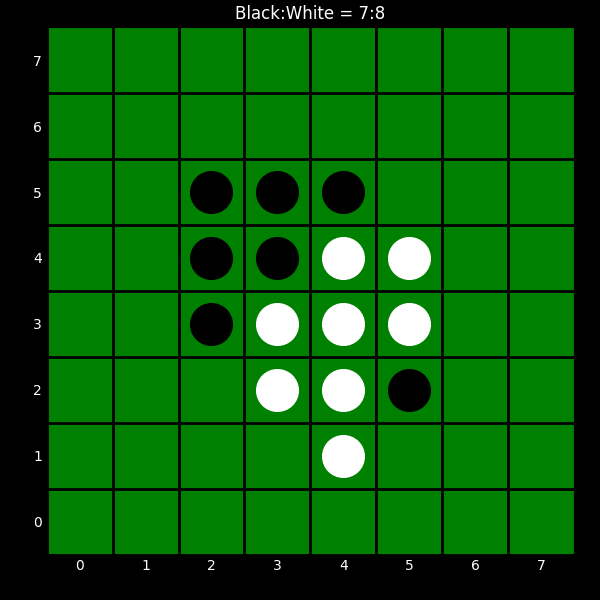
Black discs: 7
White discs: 8